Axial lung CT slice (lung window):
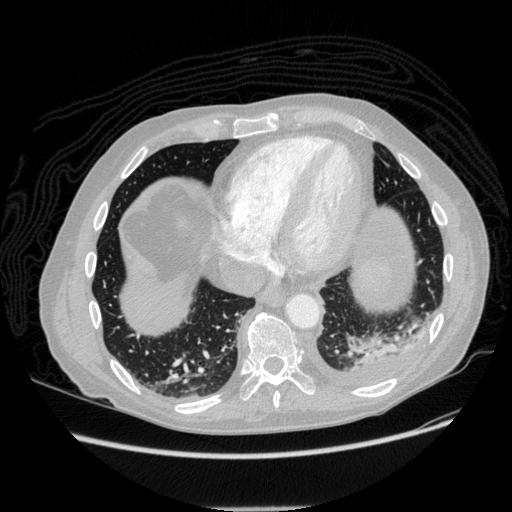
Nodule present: no